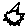
Label: sun